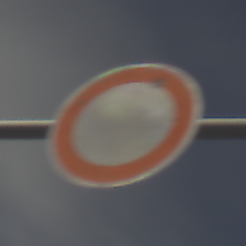
Verkehrszeichen: VerbotFahrzeugeAllerArt
Umgebung: Outdoor, Nature
Tageszeit: SunriseSunset
Wetter: PartlyCloudy
Licht: Natural
Jahreszeit: Summer
Kontrast: HighContrast